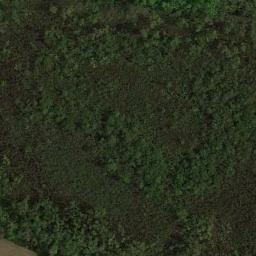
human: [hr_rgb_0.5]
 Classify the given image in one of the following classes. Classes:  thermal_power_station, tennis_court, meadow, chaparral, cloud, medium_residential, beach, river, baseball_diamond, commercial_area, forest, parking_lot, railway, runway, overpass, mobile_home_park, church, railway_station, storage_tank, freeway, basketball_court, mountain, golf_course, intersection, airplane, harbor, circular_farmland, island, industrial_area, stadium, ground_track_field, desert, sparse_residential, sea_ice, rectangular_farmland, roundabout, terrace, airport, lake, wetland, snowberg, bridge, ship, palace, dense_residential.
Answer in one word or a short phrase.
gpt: meadow